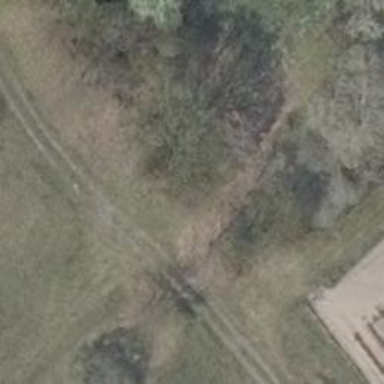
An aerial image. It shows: Sandy track with grade 4 tracktype.